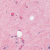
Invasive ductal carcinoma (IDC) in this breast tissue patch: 1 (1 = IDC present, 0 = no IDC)